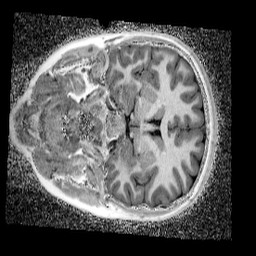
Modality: UNIT1_denoised
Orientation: coronal
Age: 11
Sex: female
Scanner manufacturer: siemens
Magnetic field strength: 3 T
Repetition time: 4 s
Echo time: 0.00299 s